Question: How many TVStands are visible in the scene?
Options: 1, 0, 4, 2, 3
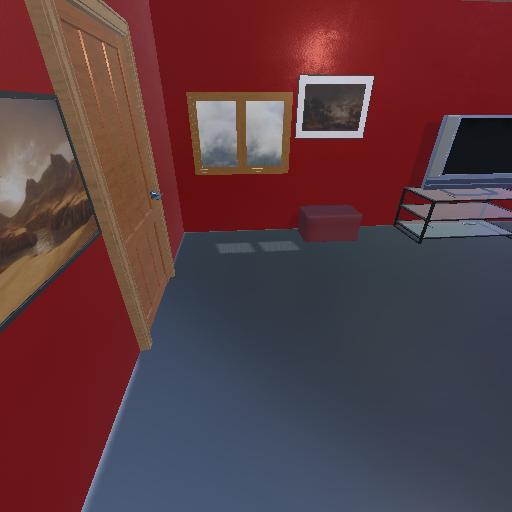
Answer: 1